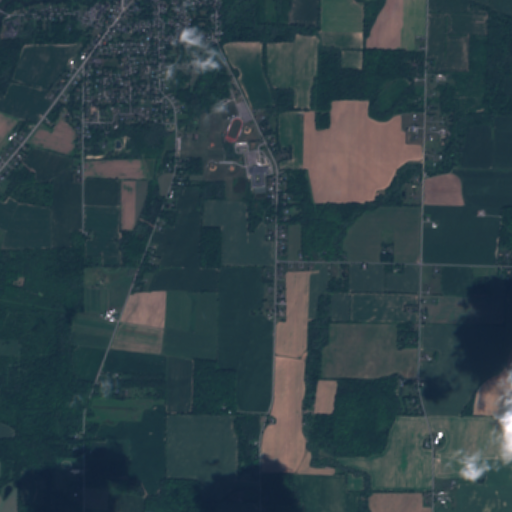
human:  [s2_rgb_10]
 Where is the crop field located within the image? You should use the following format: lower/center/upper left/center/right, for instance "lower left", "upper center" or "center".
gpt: The crop field is located in the upper left of the image.
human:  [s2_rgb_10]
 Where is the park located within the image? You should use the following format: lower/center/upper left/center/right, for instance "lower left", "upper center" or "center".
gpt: The park is located in the upper center of the image.
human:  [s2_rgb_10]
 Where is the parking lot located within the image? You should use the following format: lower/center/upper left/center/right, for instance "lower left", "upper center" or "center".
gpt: The parking lot is located in the upper center of the image.
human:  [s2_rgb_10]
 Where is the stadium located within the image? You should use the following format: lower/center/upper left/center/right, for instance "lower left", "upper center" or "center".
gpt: The stadium is located in the upper center of the image.
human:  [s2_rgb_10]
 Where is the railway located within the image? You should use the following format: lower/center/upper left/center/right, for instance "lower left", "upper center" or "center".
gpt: The railway is located in the upper left of the image.
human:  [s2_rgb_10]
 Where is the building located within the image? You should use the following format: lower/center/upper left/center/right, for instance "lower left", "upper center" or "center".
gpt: There is no building in the image.